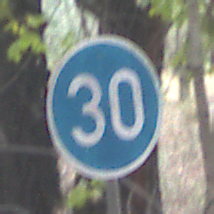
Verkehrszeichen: VorgeschriebeneMindestgeschwindigkeit
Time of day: SunriseSunset
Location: Outdoor (Nature)
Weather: NotSpecified
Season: Autumn
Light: Natural